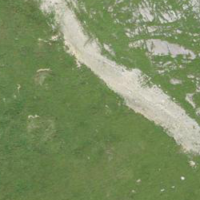
EUNIS habitat code: 23
Species observed at this site:
Cynoglossum officinale